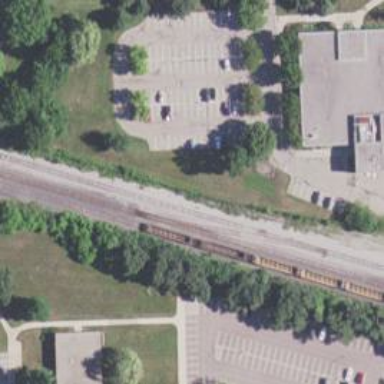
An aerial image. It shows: Railway siding for service.